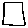
Label: square